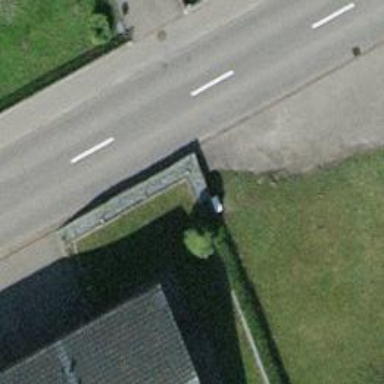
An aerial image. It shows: Hedge acting as barrier.